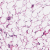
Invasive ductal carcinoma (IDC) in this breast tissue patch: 1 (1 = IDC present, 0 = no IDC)